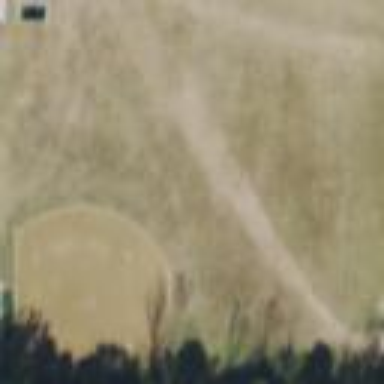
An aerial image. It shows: Baseball pitch for leisure land.